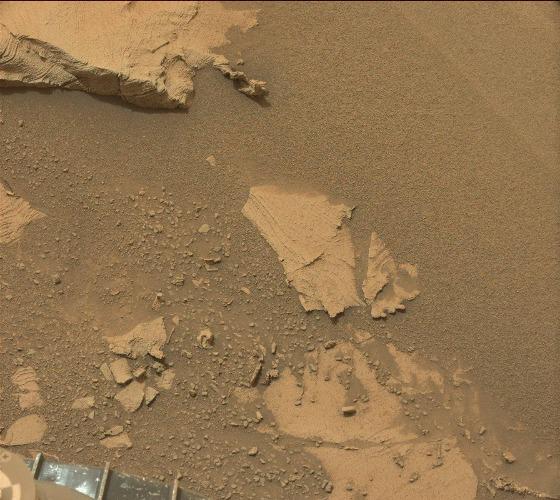
Terrain classes present: Background, Bedrock, Gravel / Sand / Soil, Rock